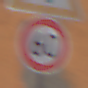
Verkehrszeichen: Geschwindigkeit60
Zusatzzeichen oben: Lichtzeichenanlage
Umgebung: Outdoor, Urban
Tageszeit: Midday
Wetter: Overcast
Licht: Natural
Jahreszeit: NotSpecified
Kontrast: LowContrast